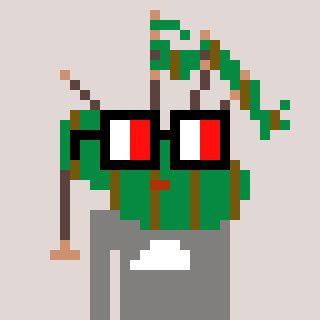
a pixel art character with square glasses with black frames and red eyes, a bagpipe-shaped head and a bluegrey-colored body on a warm background